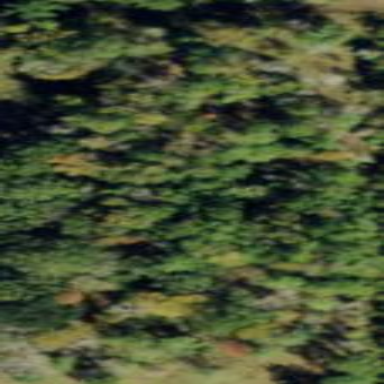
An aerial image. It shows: Mixed woodland area with various types of leaves.